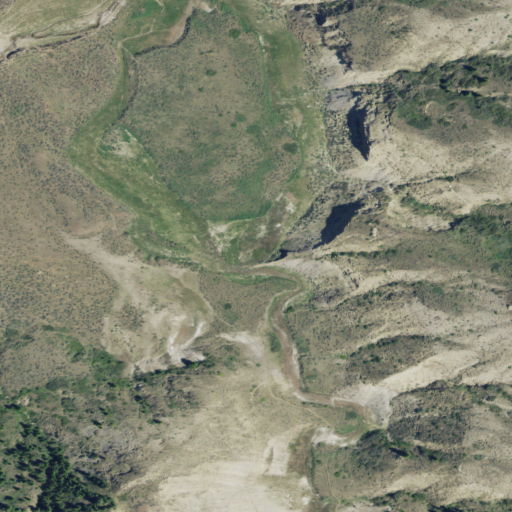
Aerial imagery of valley in Montana named Big Coulee containing shrub, grassland, and evergreen forest